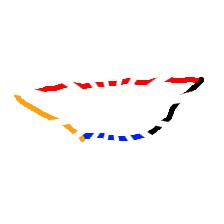
Shape: trapezoid